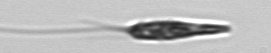
Label: Euglena